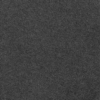
Label: dusty